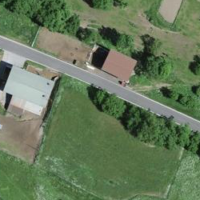
EUNIS habitat code: 24
Species observed at this site:
Emberiza citrinella